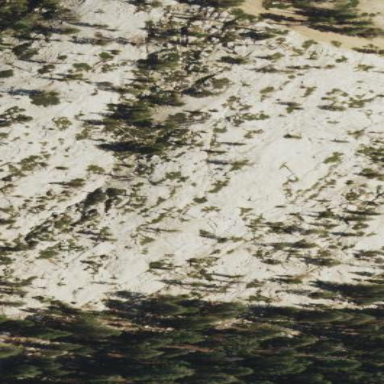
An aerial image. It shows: Landscape dominated by bare rock.